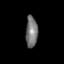
Tissue: skin
Cell type: Others
Senescence score: 0.8174
Nuclear area (px): 372
Mean DAPI intensity: 115.57